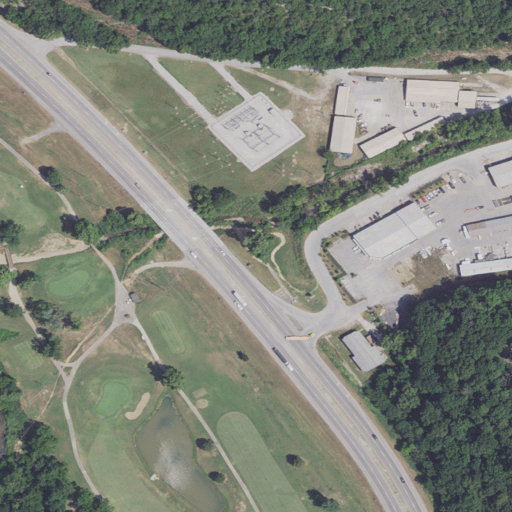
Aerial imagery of valley in Arkansas named Pinion Hollow containing open development, medium intensity development, low intensity development, deciduous forest, high intensity development, mixed forest, and pasture